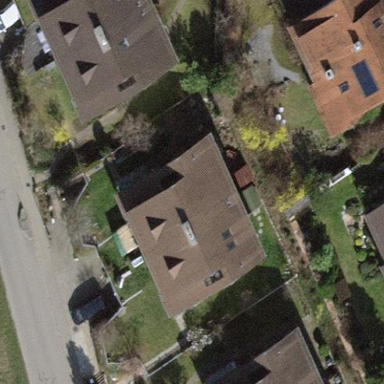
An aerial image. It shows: Building with tile roof.